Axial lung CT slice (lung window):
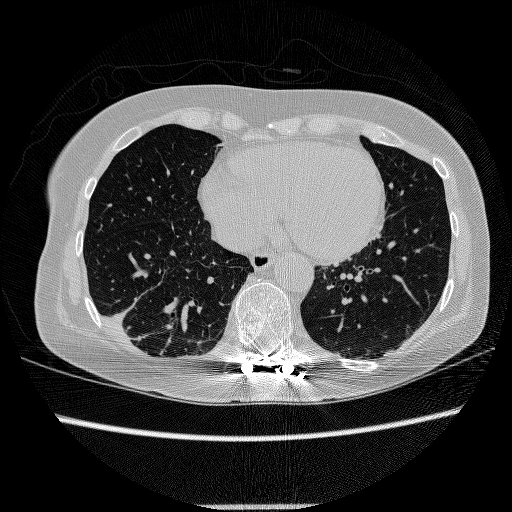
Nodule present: no